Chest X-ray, PA view. Patient: 48 years old, sex M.
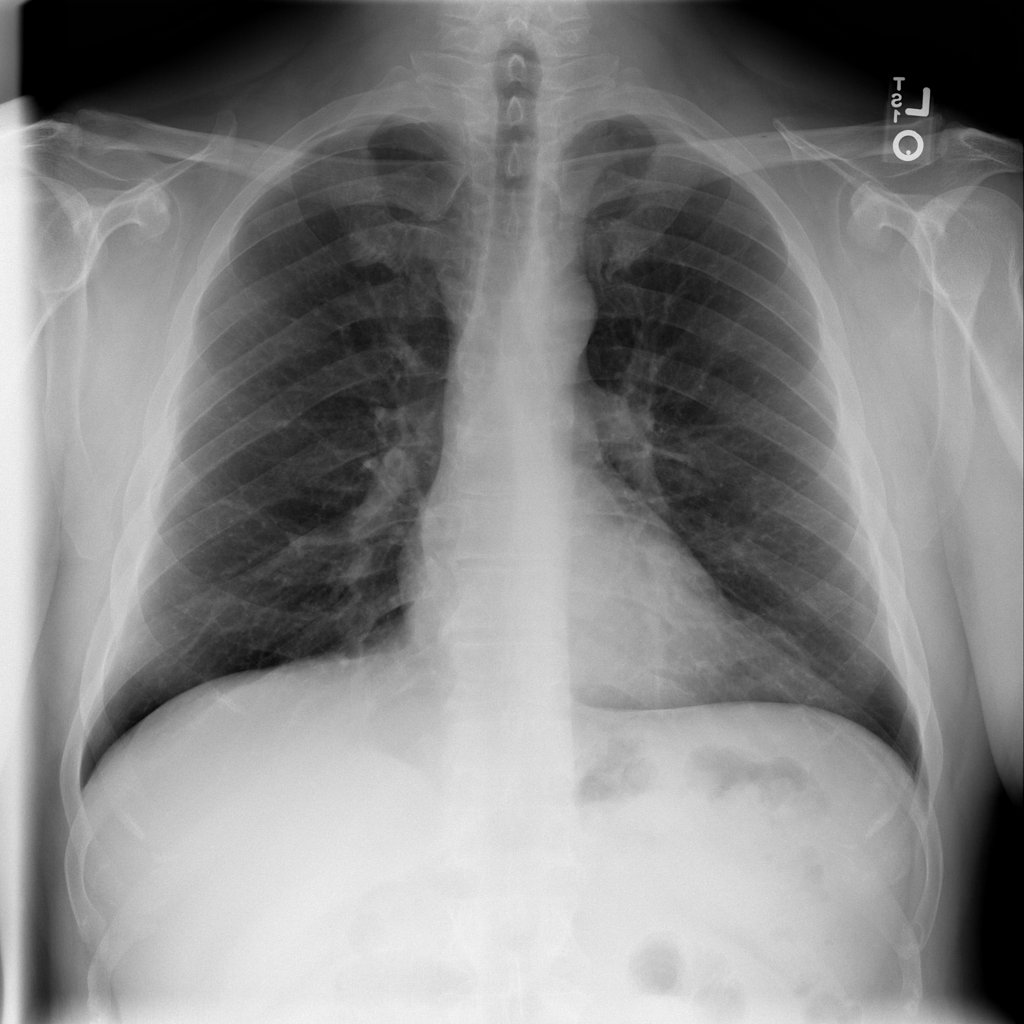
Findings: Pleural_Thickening